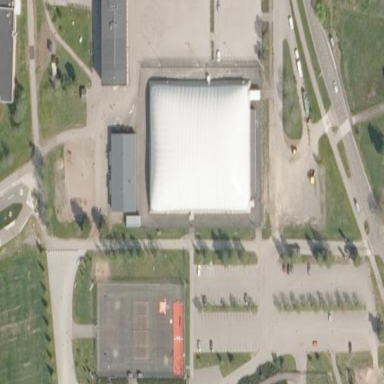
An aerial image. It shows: Sports center building with artificial turf surface. It is primarily used for football.